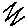
Label: zigzag